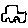
Label: car